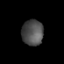
Tissue: prostate
Cell type: T cells
Senescence score: 0.3485
Nuclear area (px): 537
Mean DAPI intensity: 79.32